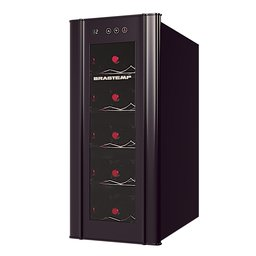
Label: appliances